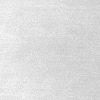
Atmospheric dust classification: dusty